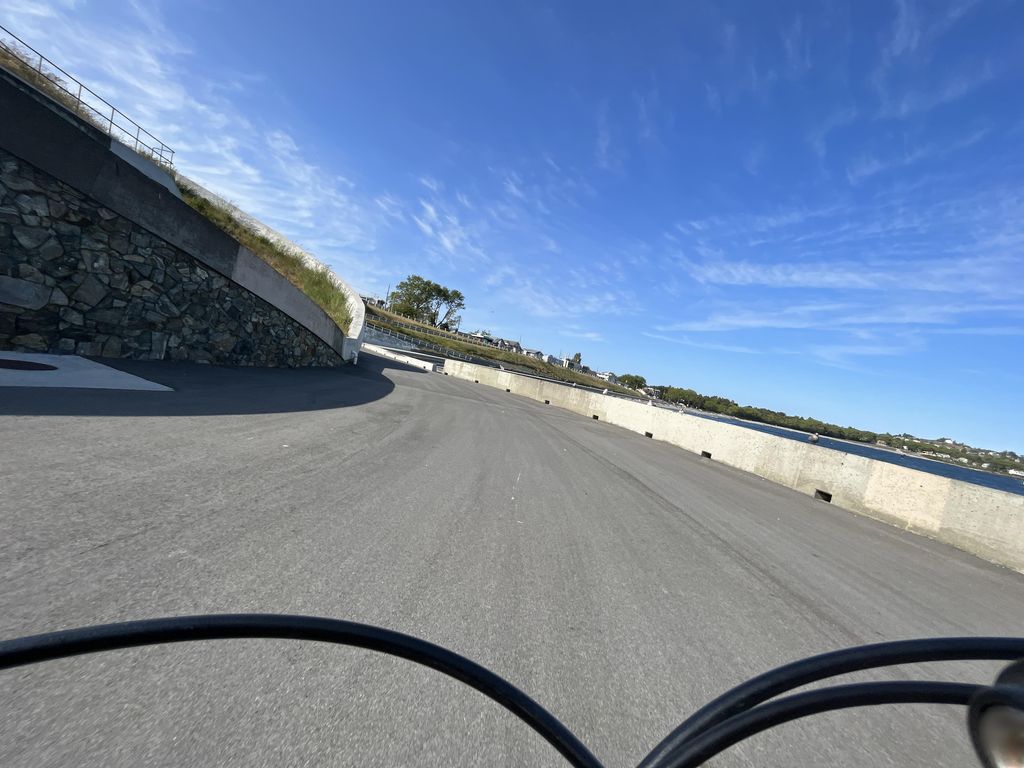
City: victoria